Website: macys
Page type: billing-address
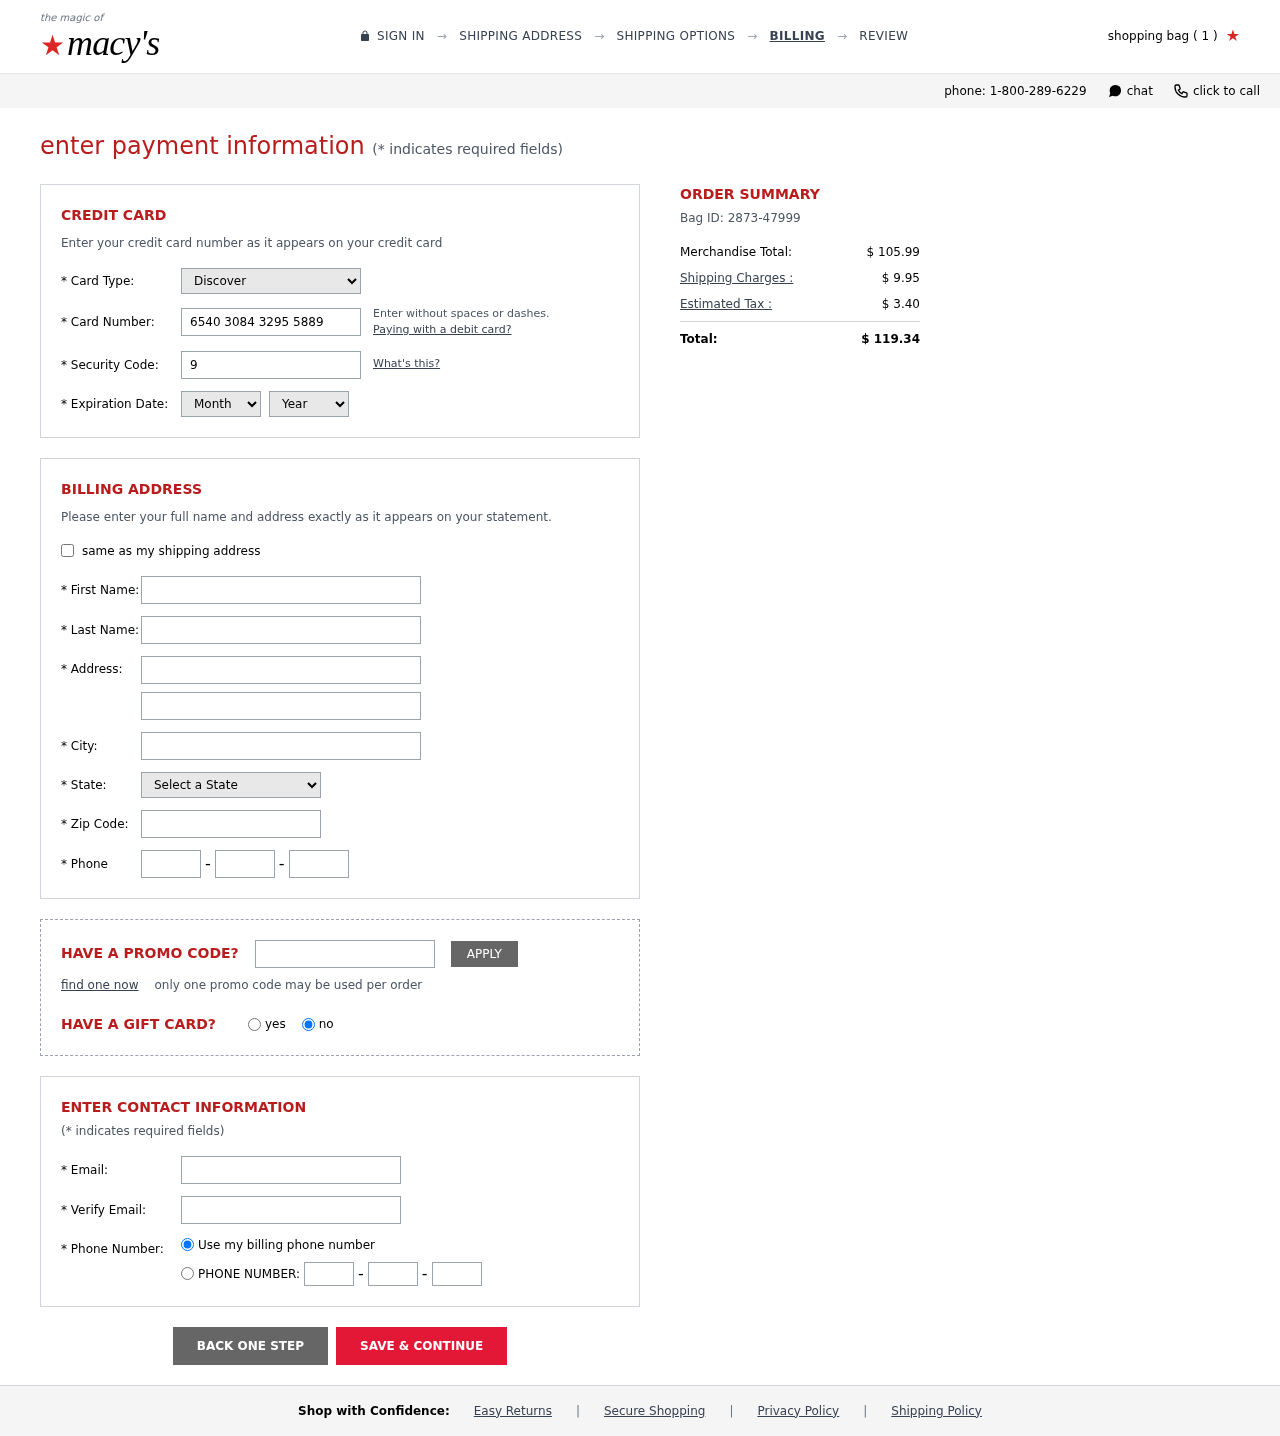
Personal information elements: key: PII_CARD_CVV
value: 987
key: PII_CARD_EXPIRY_MONTH
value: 03
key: PII_CARD_EXPIRY_YEAR
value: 27
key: PII_CARD_NUMBER
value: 6540 3084 3295 5889
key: PII_CARD_TYPE
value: Discover
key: PII_CITY
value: North Thomasmouth
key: PII_EMAIL
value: heather.harris@hotmail.com
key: PII_FIRSTNAME
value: Heather
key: PII_LASTNAME
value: Harris
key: PII_PHONE_AREA
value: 862
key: PII_PHONE_PREFIX
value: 649
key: PII_PHONE_SUFFIX
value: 0049
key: PII_POSTCODE
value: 43969
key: PII_STATE_ABBR
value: WI
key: PII_STREET
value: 5029 Stephens Lakes
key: PII_STREET2
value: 1494 Henderson Prairie Apt. 500
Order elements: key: ORDER_NUM_ITEMS
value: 1
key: ORDER_ID
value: Bag ID: 2873-47999
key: ORDER_SUBTOTAL
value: $ 105.99
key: ORDER_SHIPPING_COST
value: $ 9.95
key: ORDER_TAX
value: $ 3.40
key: ORDER_TOTAL
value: $ 119.34